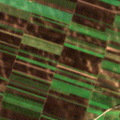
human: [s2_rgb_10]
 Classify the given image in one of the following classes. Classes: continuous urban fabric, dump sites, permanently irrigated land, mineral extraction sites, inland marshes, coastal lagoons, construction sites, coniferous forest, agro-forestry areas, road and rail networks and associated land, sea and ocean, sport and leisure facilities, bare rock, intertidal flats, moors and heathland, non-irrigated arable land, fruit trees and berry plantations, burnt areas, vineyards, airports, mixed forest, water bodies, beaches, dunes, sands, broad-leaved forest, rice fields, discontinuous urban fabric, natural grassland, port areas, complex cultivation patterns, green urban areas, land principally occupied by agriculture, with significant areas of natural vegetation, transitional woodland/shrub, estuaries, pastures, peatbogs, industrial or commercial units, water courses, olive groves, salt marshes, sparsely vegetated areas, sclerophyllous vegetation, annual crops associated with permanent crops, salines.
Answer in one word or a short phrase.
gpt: non-irrigated arable land